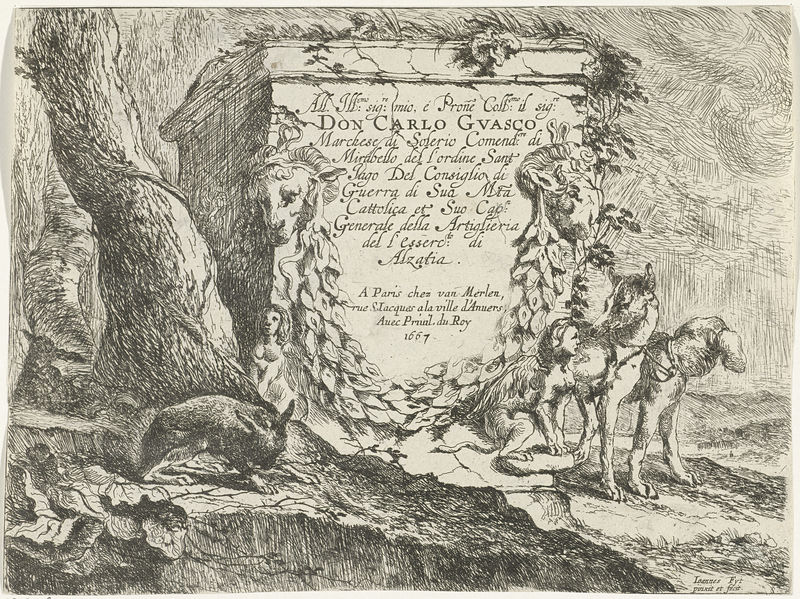
Titel: Titelprent voor serie honden
Künstler: Jan Fijt
Standort: Amsterdam
Institution: Rijksmuseum
Schlagwörter: white, black, gray, painting, woman, print, brown, stone, tree, trees, black and white, shadow, animals, dog, dogs, etching, french, roots, monument, marble, leaves, trunk, antique, horns, script, fox, latin, grave, heads, text, vine, sphinx, tomb, carlo, hare, carved, lions, memorial, rabbit, chimera, don, que, rams, epitaph, 1667, unreal, guasco, don carlo gvasco, aincent, mandrake, mutants, don carlo guasco, spsphinx